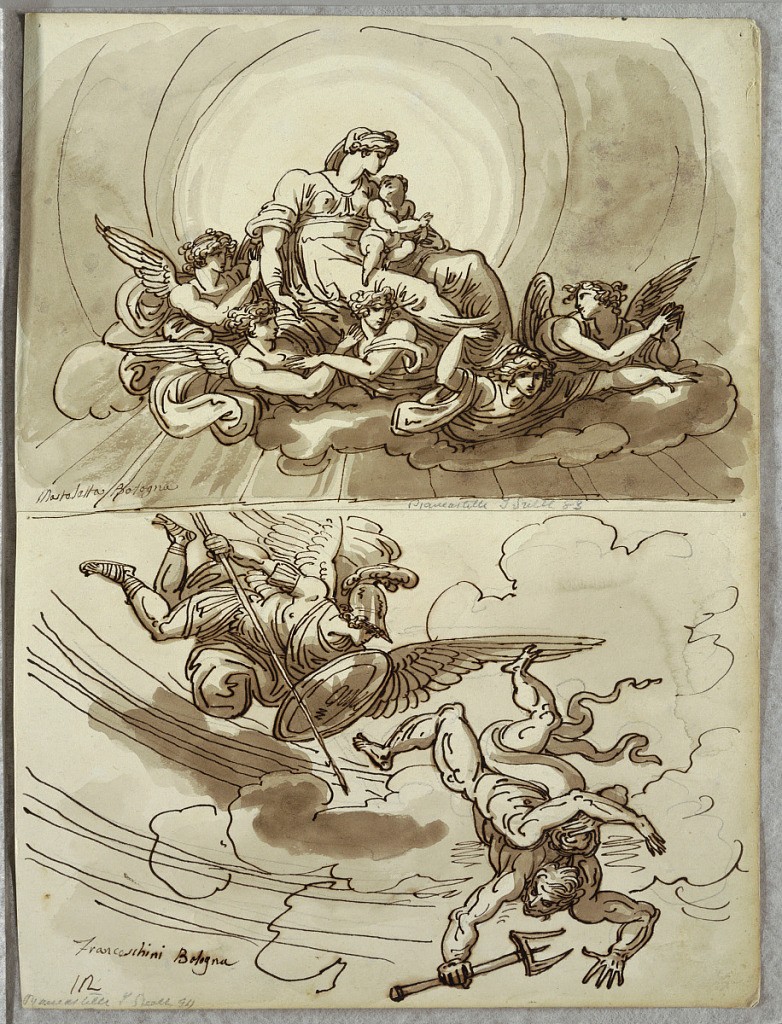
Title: Madonna and Child in Glory, Study after Mastelletta; Angel Gabriel Driving Lucifer from Heaven, Study after Marcantonio Franceschini
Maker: Felice Giani, Italian, 1758–1823
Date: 1821–22
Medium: Pen and ink, brush and brown wash, over black chalk on heavy white laid paper
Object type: Drawing
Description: Upper drawing of Madonna and Child, seated on clouds supported by five angels. Lower drawing of winged male figure in classical armor with spear and shield flying in air pursuing figure with pitchfork-- Lucifer(?) ["Lucifer" seems to have an extra head and pair of arms?].